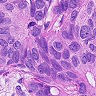
Metastatic tissue present: yes